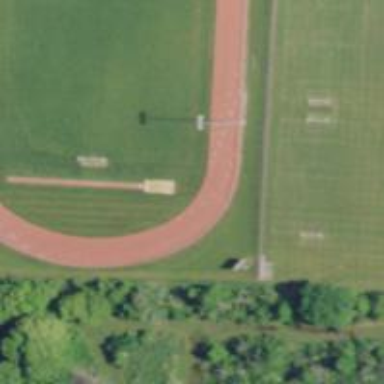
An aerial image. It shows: Track located within leisure land area.